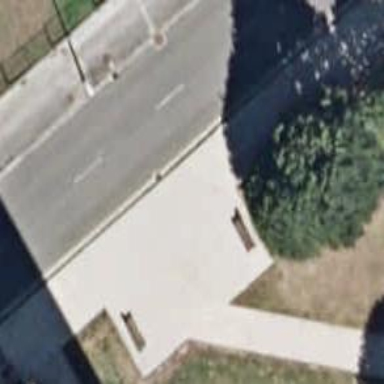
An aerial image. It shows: Brown bench.